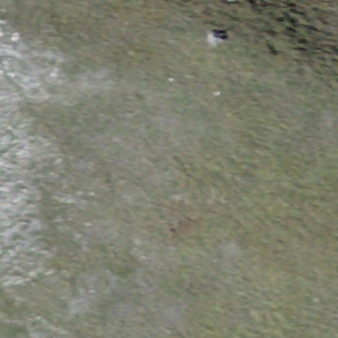
Label: other